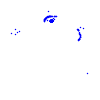
Particle: kaon